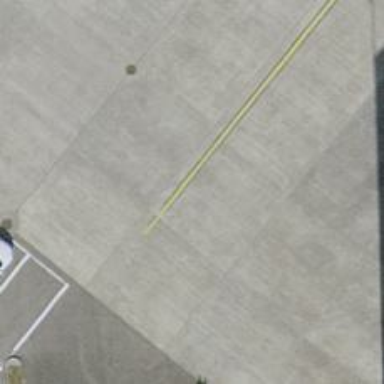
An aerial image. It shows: Image of taxiway at airport.